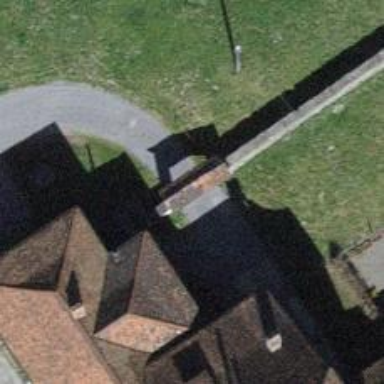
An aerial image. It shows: Gate.